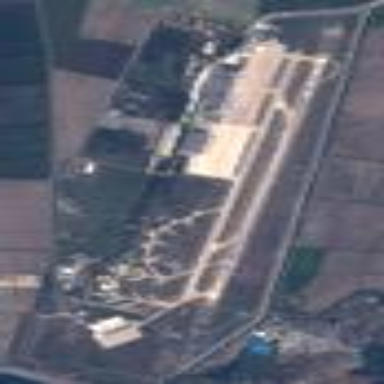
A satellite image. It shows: International aerodrome categorized as public/military.